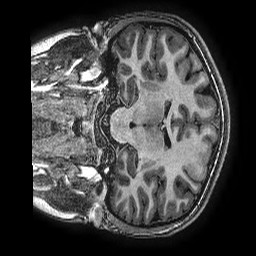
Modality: T1w
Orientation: coronal
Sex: female
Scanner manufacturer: ge
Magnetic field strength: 3 T
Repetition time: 0.00766 s
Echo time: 0.003476 s